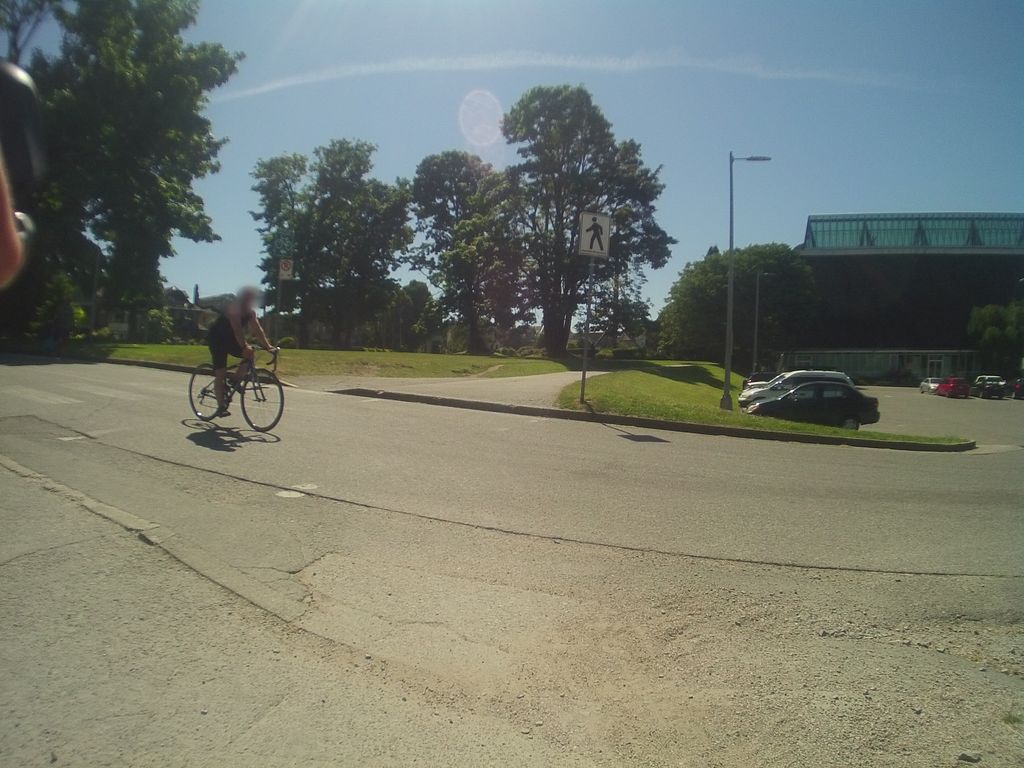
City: vancouver